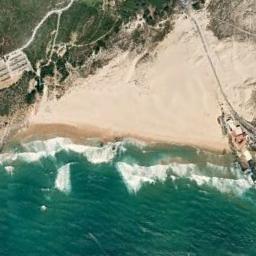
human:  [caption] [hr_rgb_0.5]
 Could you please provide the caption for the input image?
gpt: The sea has ripples .

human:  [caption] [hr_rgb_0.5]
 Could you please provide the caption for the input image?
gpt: The beach with khaki sand and the land next to the beach is covered with some green plants .

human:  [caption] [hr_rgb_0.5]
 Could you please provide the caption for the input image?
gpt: The beach consists of green seawater and a coast with sparse trees .

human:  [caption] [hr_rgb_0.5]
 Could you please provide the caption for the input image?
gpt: Bright light-colored beaches and turquoise sea .

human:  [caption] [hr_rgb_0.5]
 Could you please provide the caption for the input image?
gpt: The grass is beside the beach .